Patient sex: M
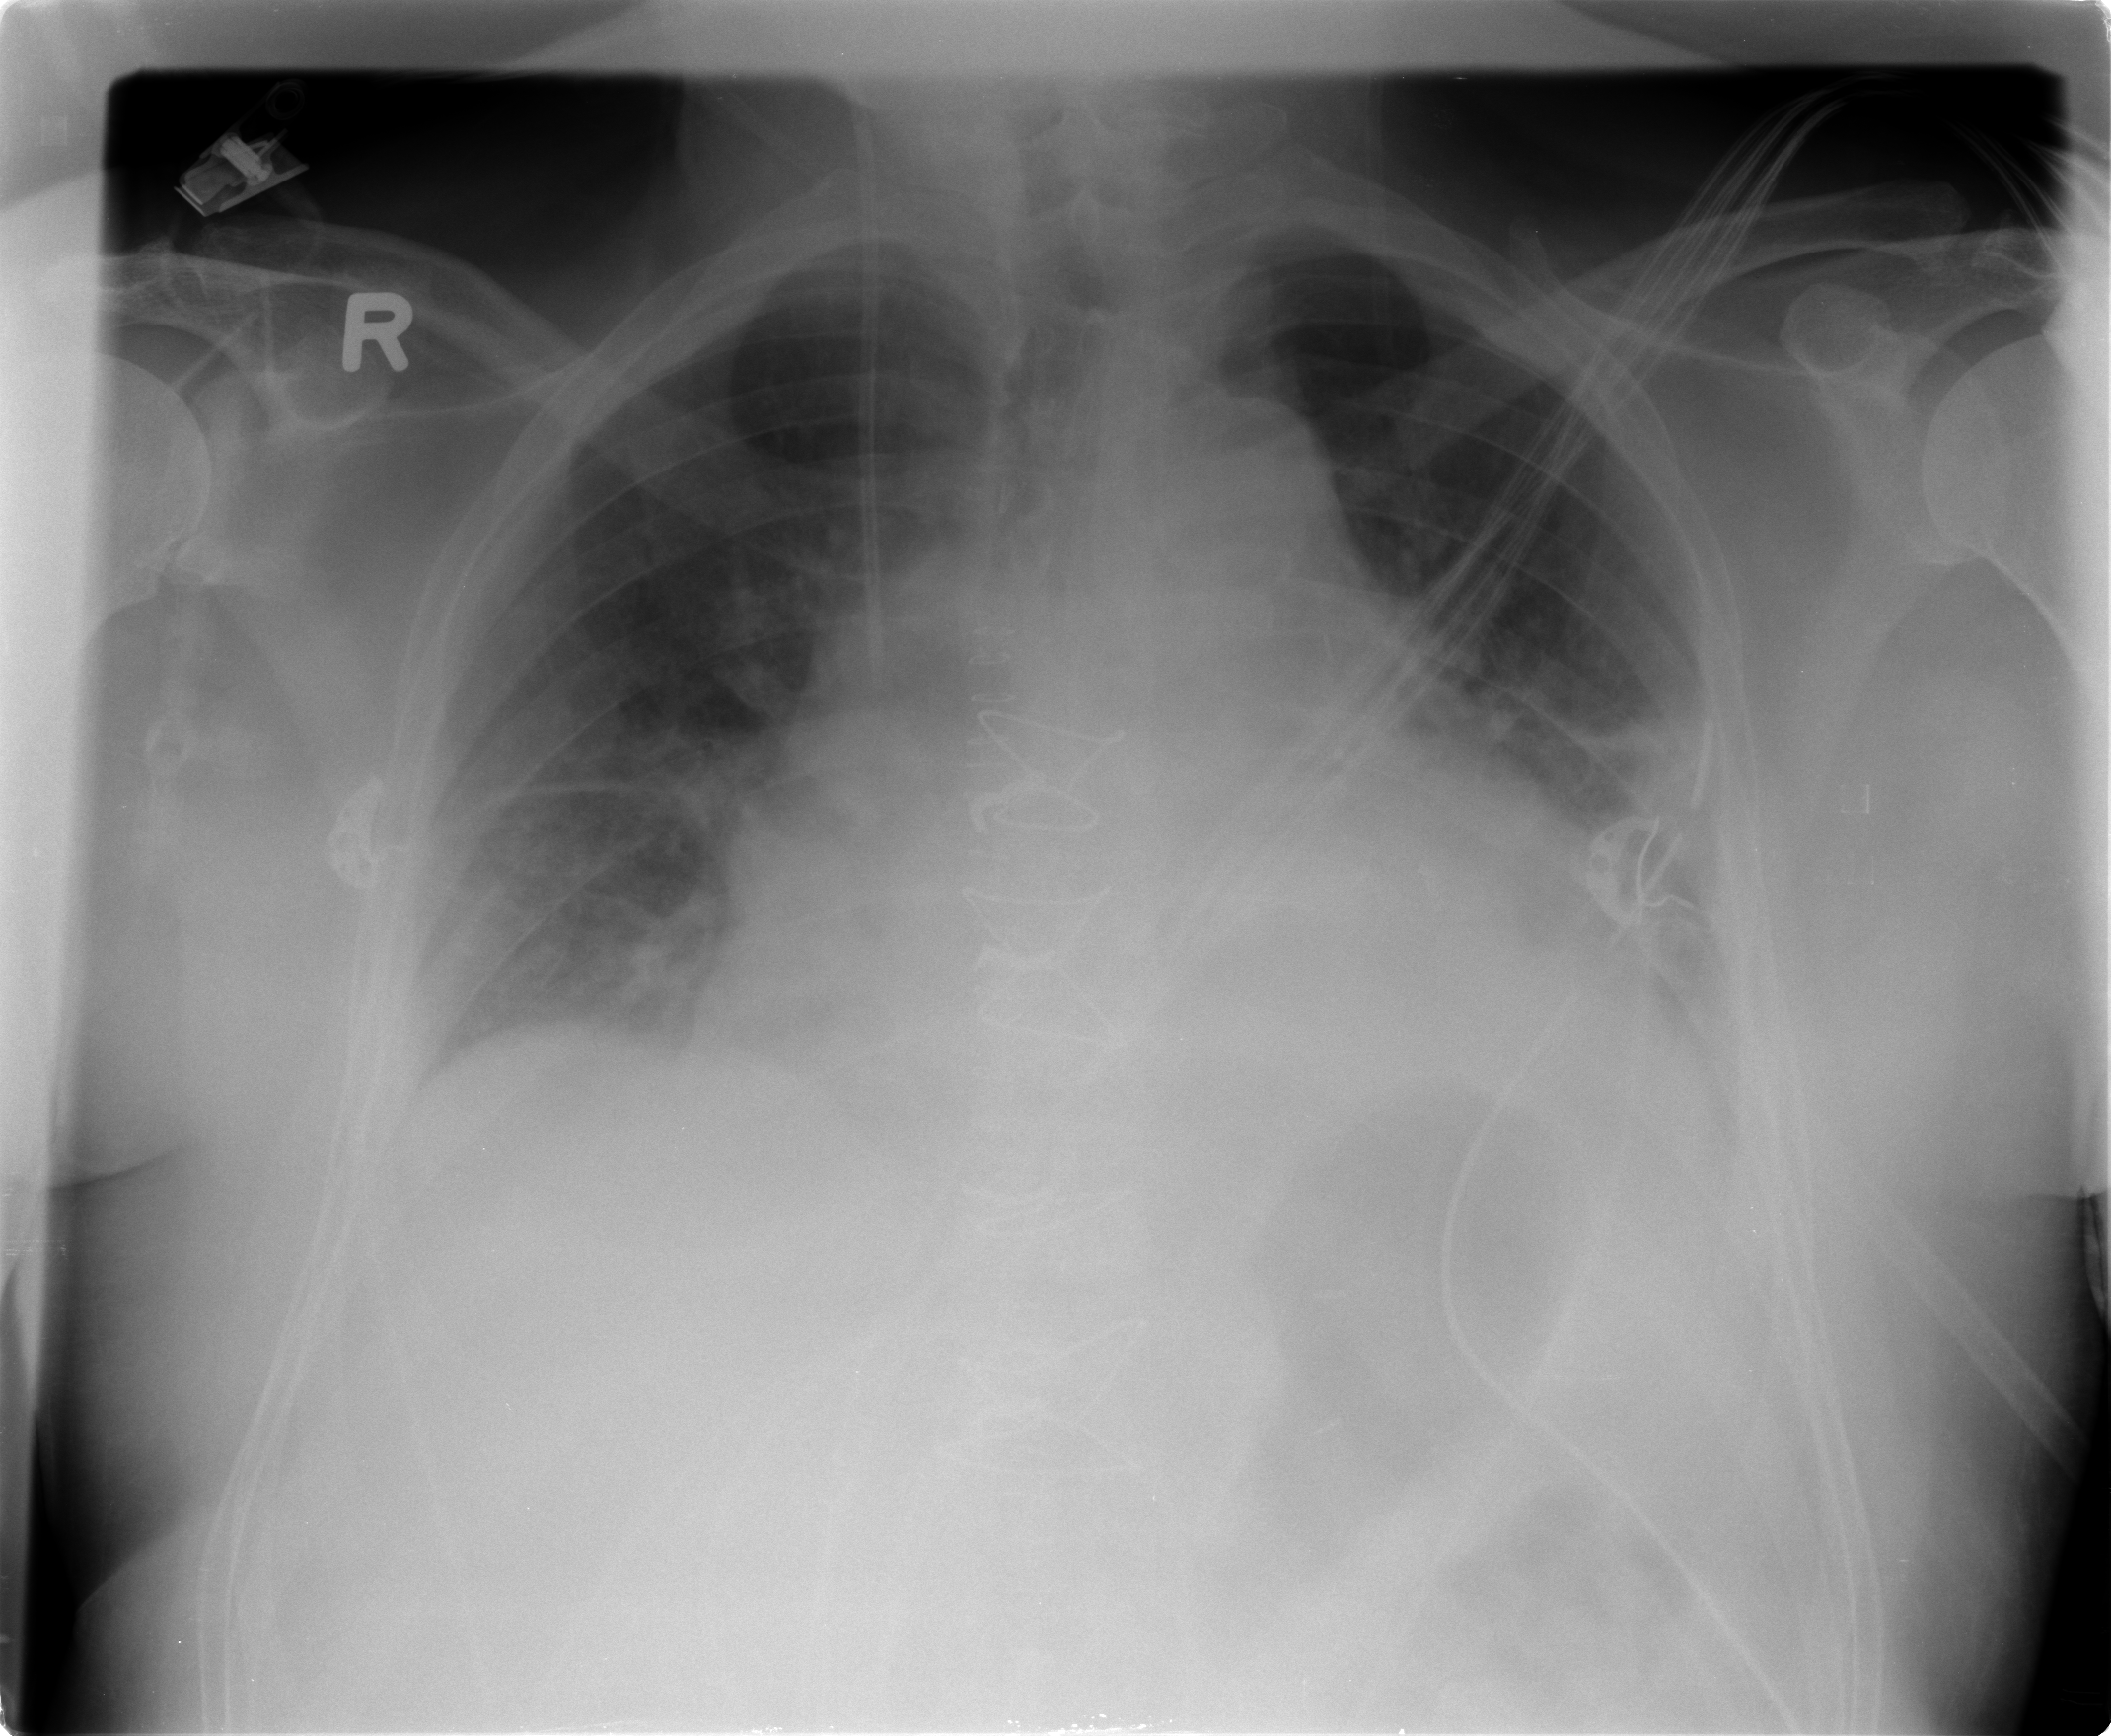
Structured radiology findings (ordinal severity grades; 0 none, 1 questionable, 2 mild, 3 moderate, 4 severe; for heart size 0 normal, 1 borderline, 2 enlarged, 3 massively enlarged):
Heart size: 2
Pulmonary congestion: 2
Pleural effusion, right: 2
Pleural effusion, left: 2
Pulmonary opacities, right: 0
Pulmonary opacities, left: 1
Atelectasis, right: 2
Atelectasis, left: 2